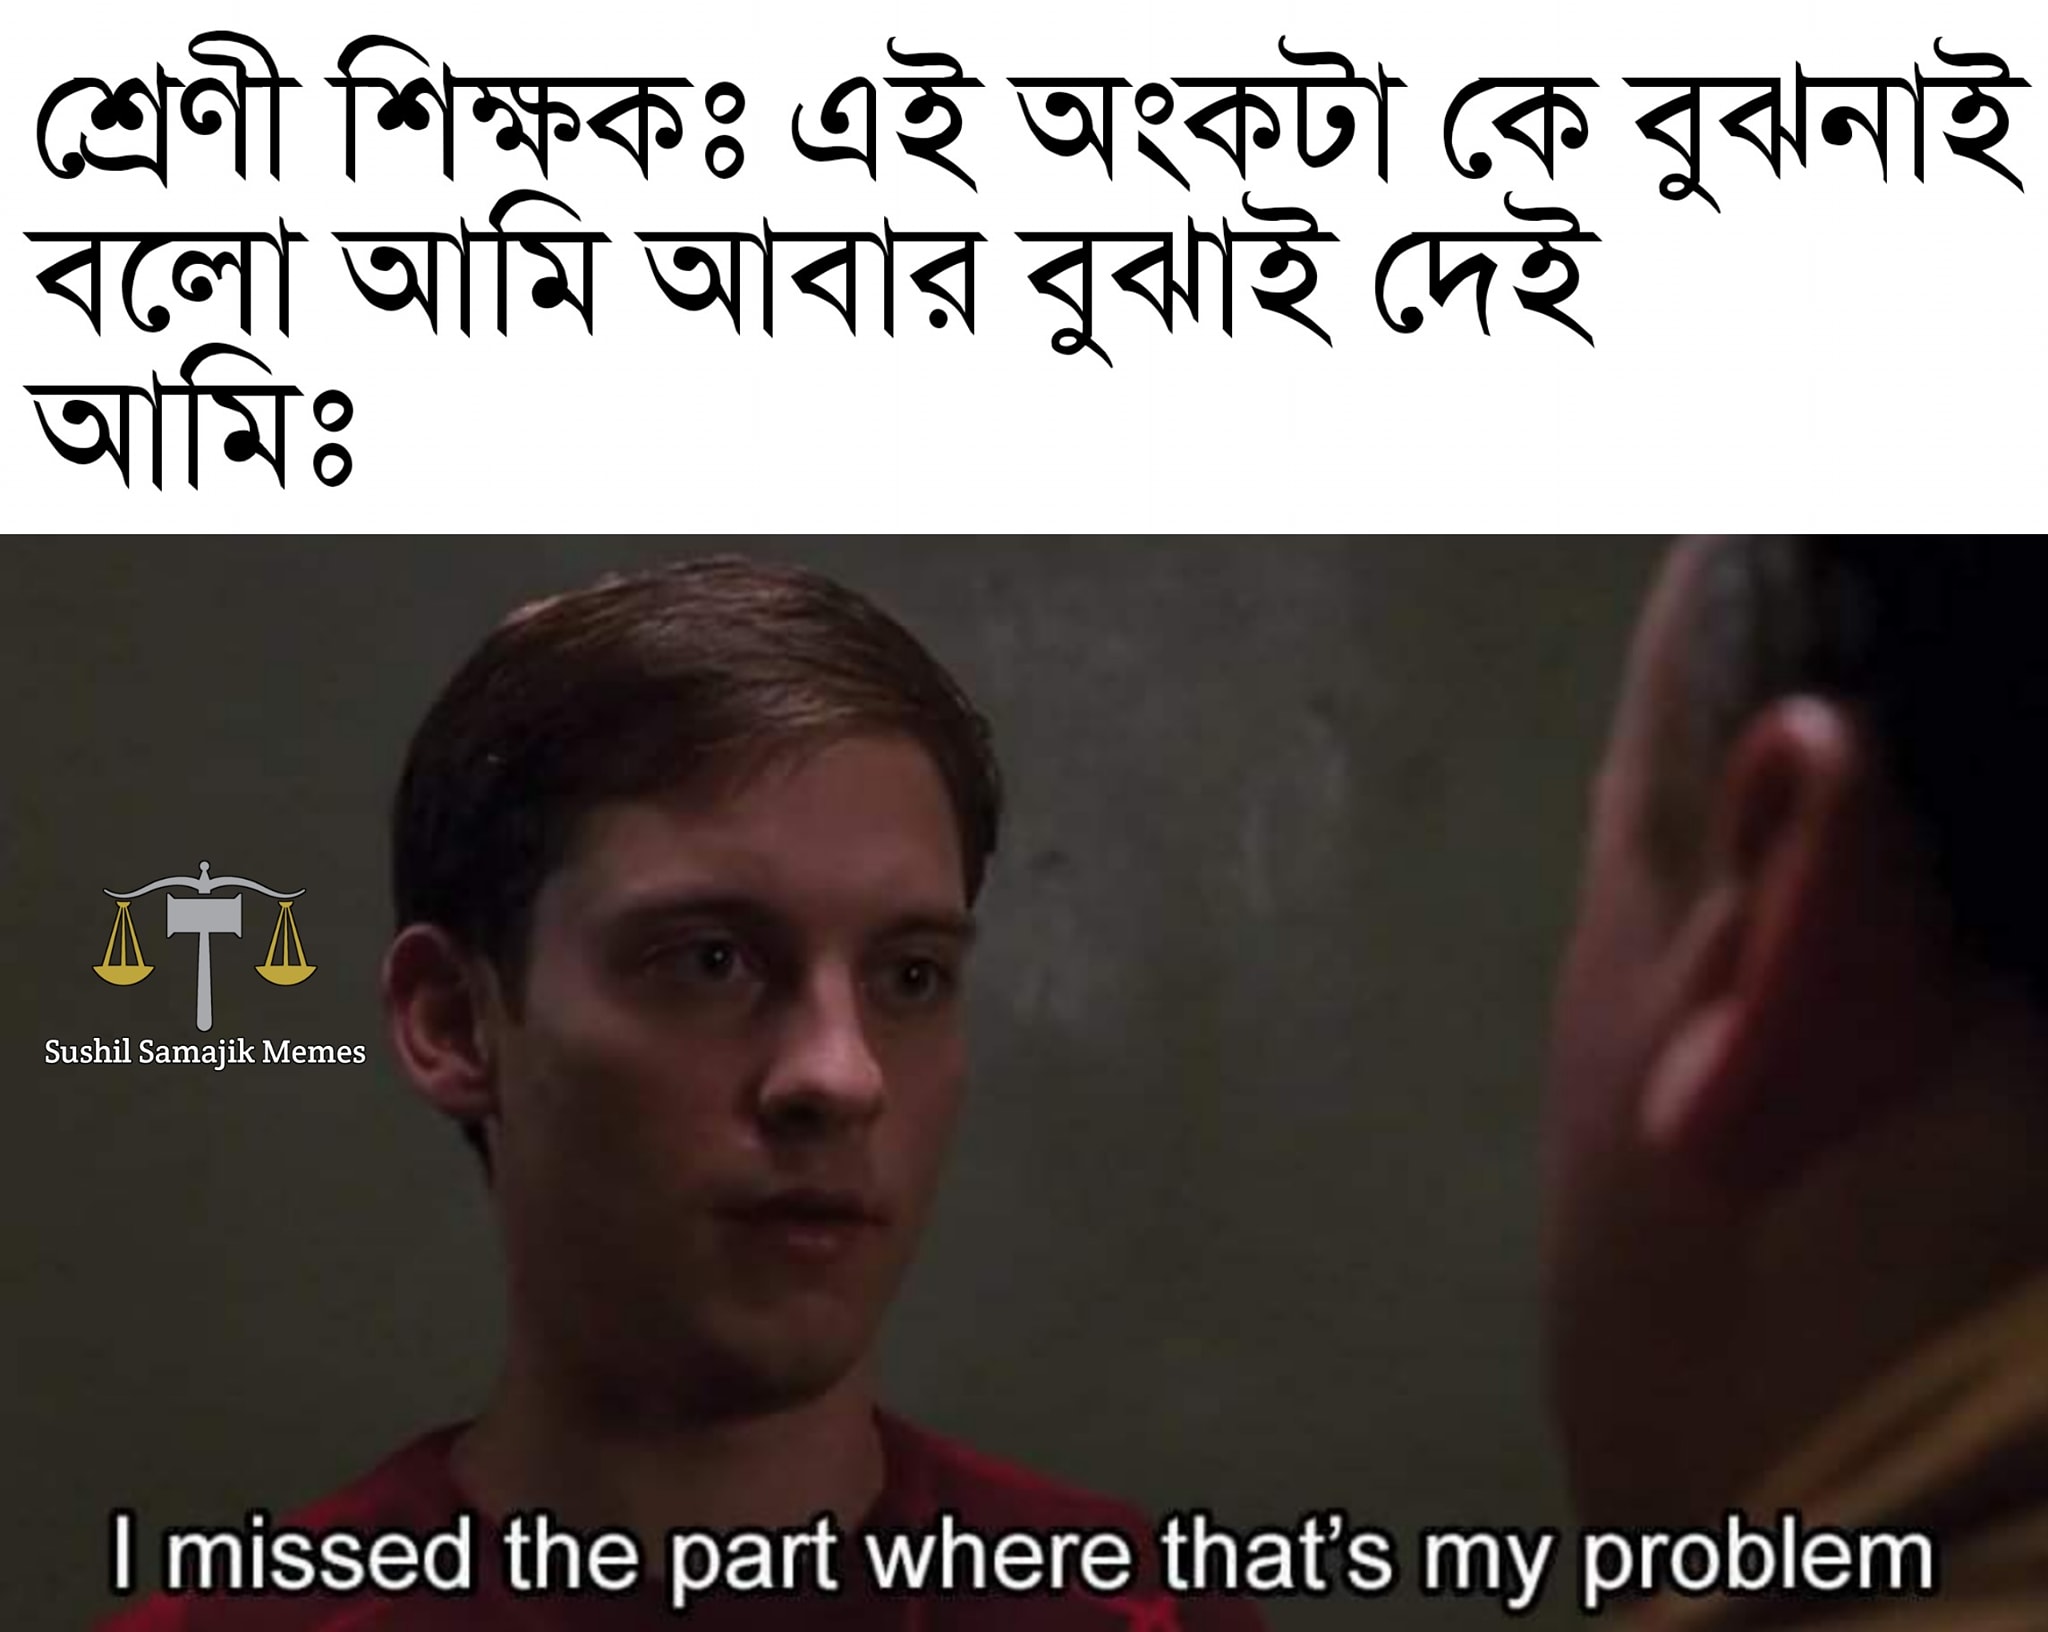
Caption: শ্রেণী শিক্ষকঃ  এই অংকটা কে বুঝনাই বলো আমি আবার বুঝাই দেই     আমিঃ   I missed the part where that's my problem
Label: non-hate